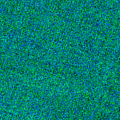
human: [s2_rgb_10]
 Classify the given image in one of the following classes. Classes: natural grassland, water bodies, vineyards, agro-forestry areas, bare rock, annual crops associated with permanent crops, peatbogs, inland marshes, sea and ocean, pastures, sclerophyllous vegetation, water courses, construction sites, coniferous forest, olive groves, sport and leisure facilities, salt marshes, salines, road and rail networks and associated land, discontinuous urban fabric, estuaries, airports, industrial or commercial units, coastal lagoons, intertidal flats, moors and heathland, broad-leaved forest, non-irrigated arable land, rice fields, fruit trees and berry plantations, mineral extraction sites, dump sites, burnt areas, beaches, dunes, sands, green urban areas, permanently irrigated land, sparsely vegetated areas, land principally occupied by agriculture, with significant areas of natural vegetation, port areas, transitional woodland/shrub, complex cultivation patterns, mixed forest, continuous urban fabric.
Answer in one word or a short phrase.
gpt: sea and ocean